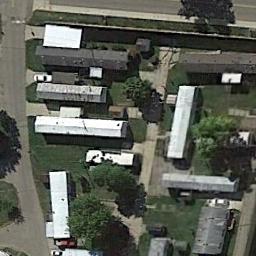
Label: residential